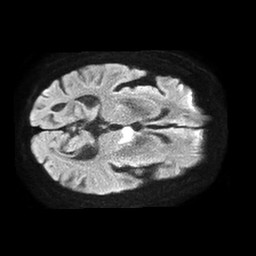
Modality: TRACE
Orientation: axial
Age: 80
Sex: male
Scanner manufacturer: philips
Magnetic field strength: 1.5 T
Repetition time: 4.6 s
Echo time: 0.08517 s